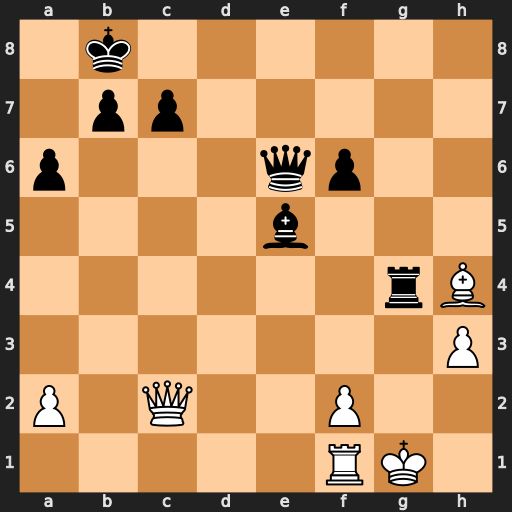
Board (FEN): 1k6/1pp5/p3qp2/4b3/6rB/7P/P1Q2P2/5RK1
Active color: w
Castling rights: -
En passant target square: -
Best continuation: hxg4 Qxg4+ Bg3